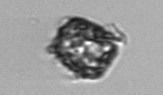
Label: Thalassiosira